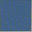
Piece: xx